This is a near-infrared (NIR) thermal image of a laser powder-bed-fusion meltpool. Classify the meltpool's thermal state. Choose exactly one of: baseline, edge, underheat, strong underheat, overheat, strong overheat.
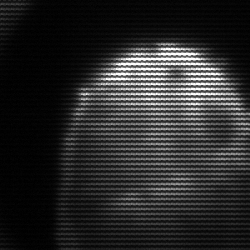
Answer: edge